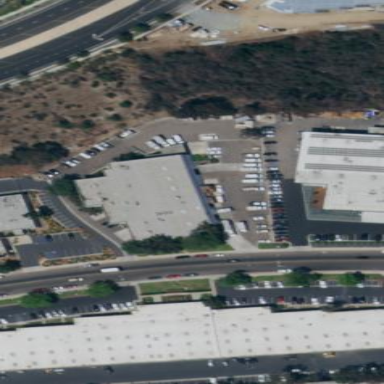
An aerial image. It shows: Industrial building.